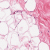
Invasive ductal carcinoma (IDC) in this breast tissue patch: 0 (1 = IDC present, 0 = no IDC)